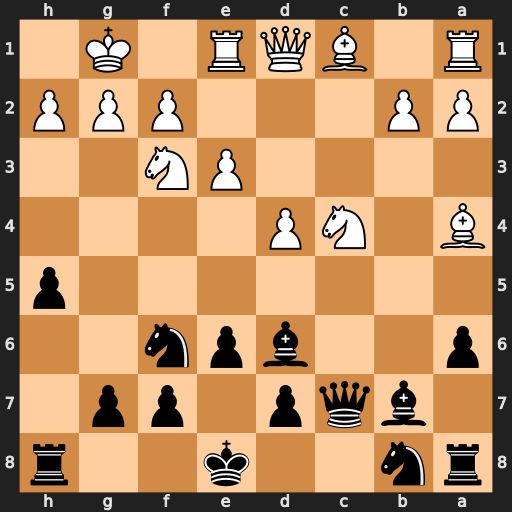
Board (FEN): rn2k2r/1bqp1pp1/p2bpn2/7p/B1NP4/4PN2/PP3PPP/R1BQR1K1
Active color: b
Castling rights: kq
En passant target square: -
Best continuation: Qxc4